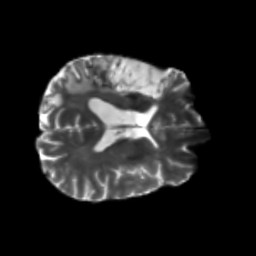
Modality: T2w
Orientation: axial
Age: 56
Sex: male
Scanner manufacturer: siemens
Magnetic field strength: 3 T
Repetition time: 5.47 s
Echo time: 0.0854 s